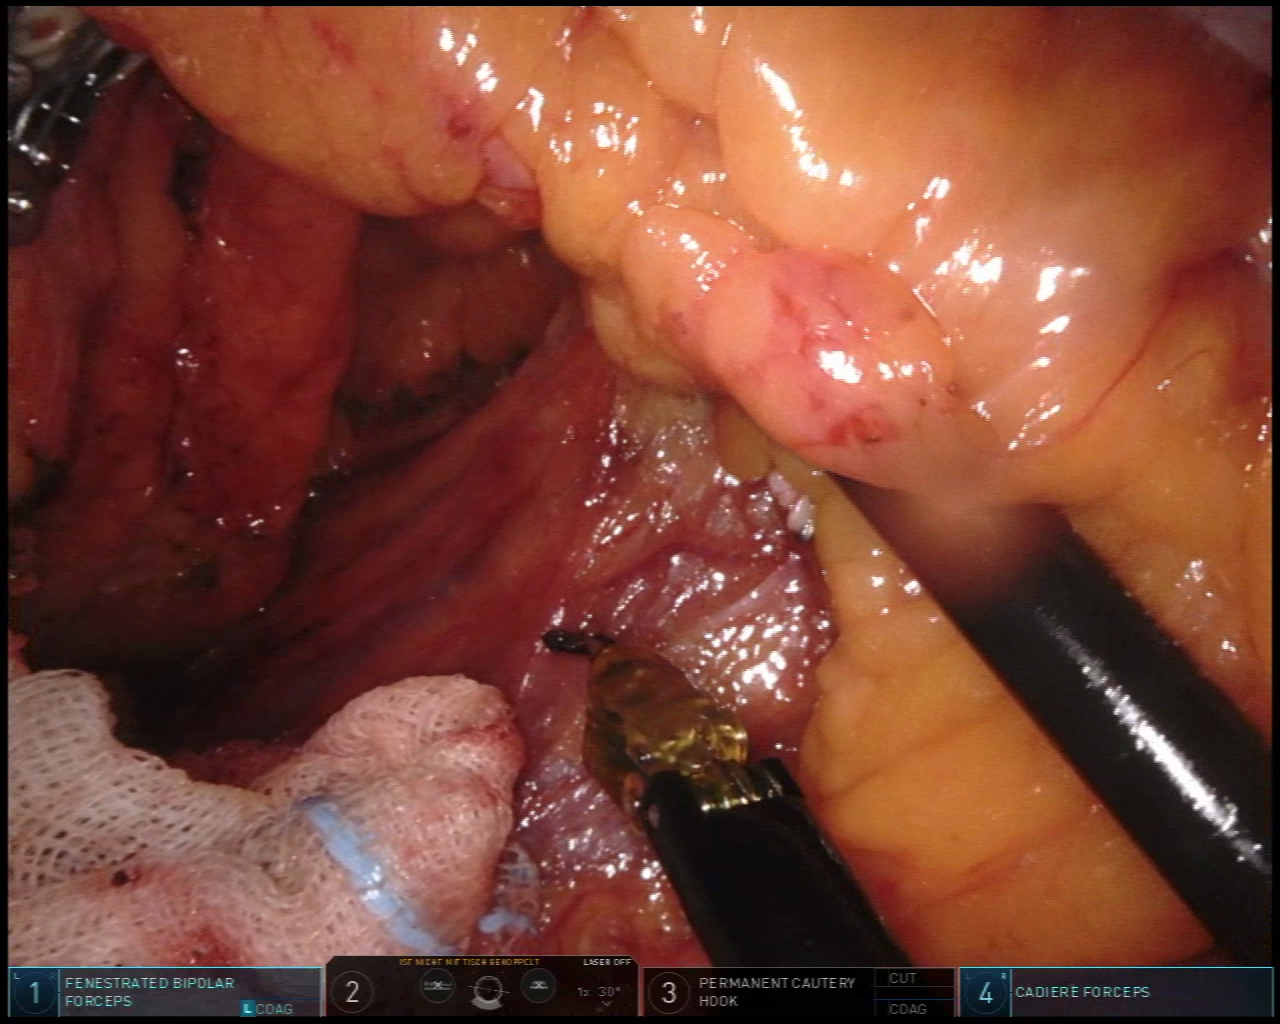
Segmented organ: ureter
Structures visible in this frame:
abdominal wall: no
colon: yes
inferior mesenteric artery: no
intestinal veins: no
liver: no
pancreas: no
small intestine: no
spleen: no
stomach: no
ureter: yes
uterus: no
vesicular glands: no